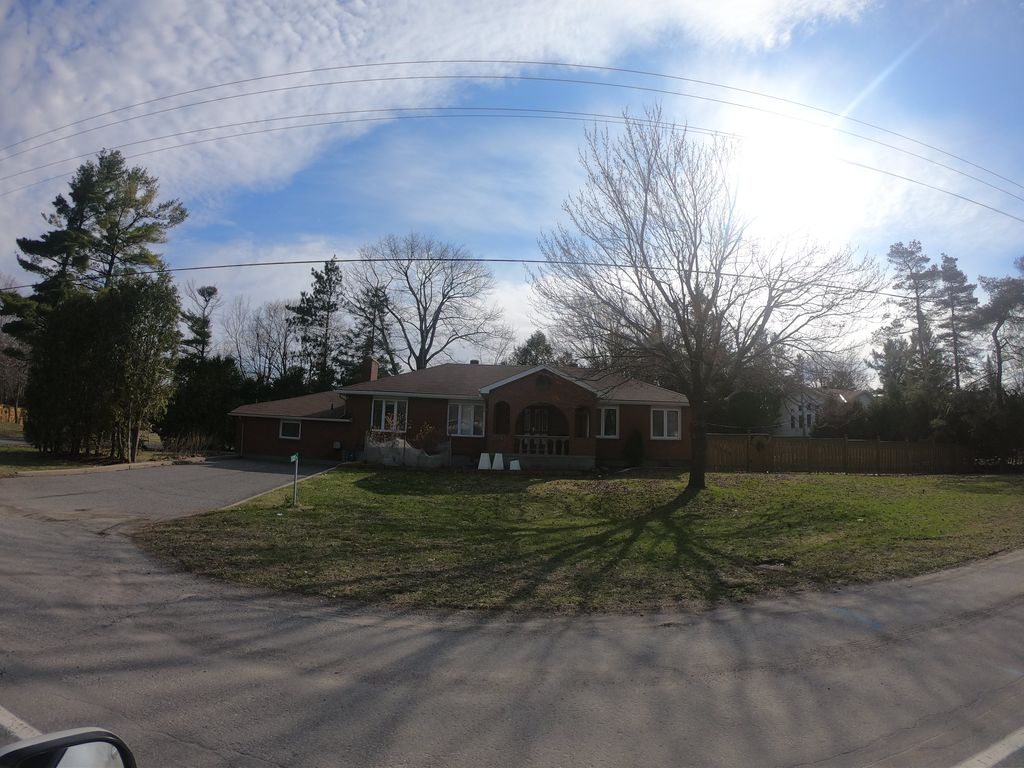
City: ottawa-gatineau